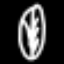
Label: leaf